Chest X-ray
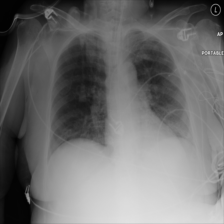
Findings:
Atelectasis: positive
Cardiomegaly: negative
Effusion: negative
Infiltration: positive
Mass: negative
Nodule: negative
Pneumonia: negative
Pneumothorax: negative
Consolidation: negative
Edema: negative
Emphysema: negative
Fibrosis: negative
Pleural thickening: negative
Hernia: negative